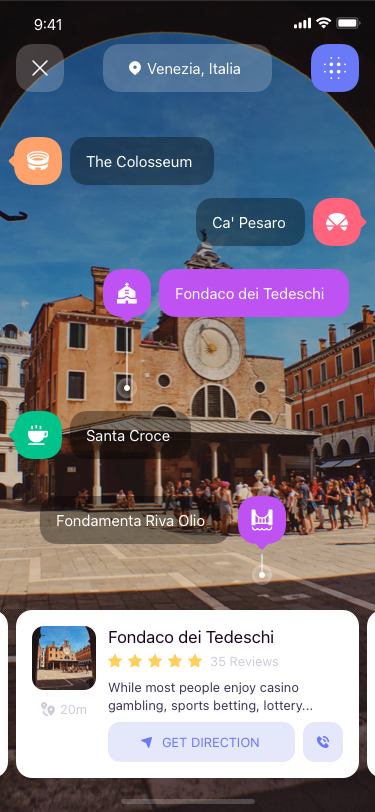
Text in this UI design:
Venezia, Italia
Fondaco dei Tedeschi
The Colosseum
Santa Croce
Fondamenta Riva Olio
Ca' Pesaro
Fondaco dei Tedeschi
35 Reviews
While most people enjoy casino gambling, sports betting, lottery...
get direction
20m